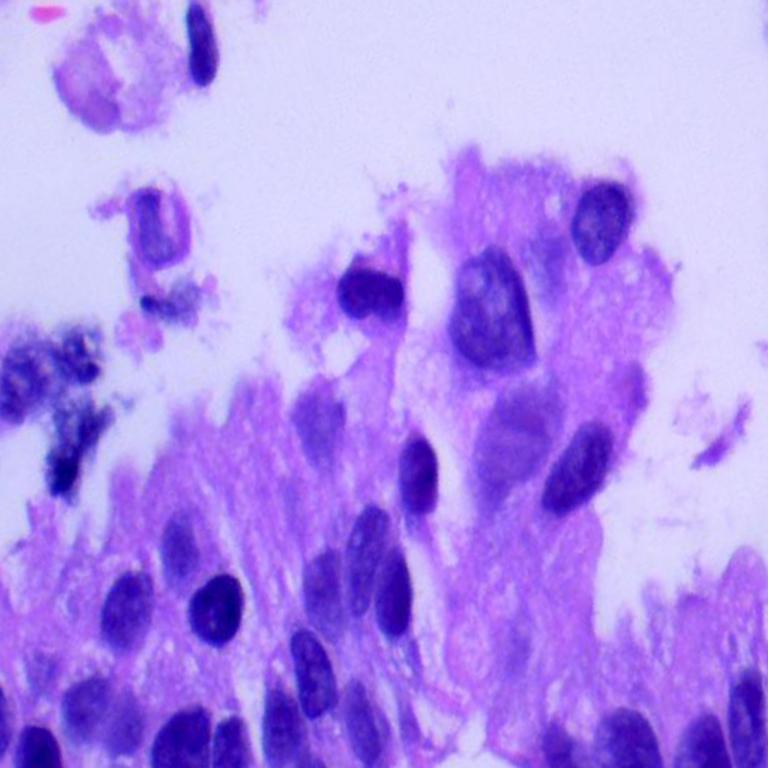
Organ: lung
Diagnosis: adenocarcinomas